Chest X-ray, PA view. Patient: 38 years old, sex M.
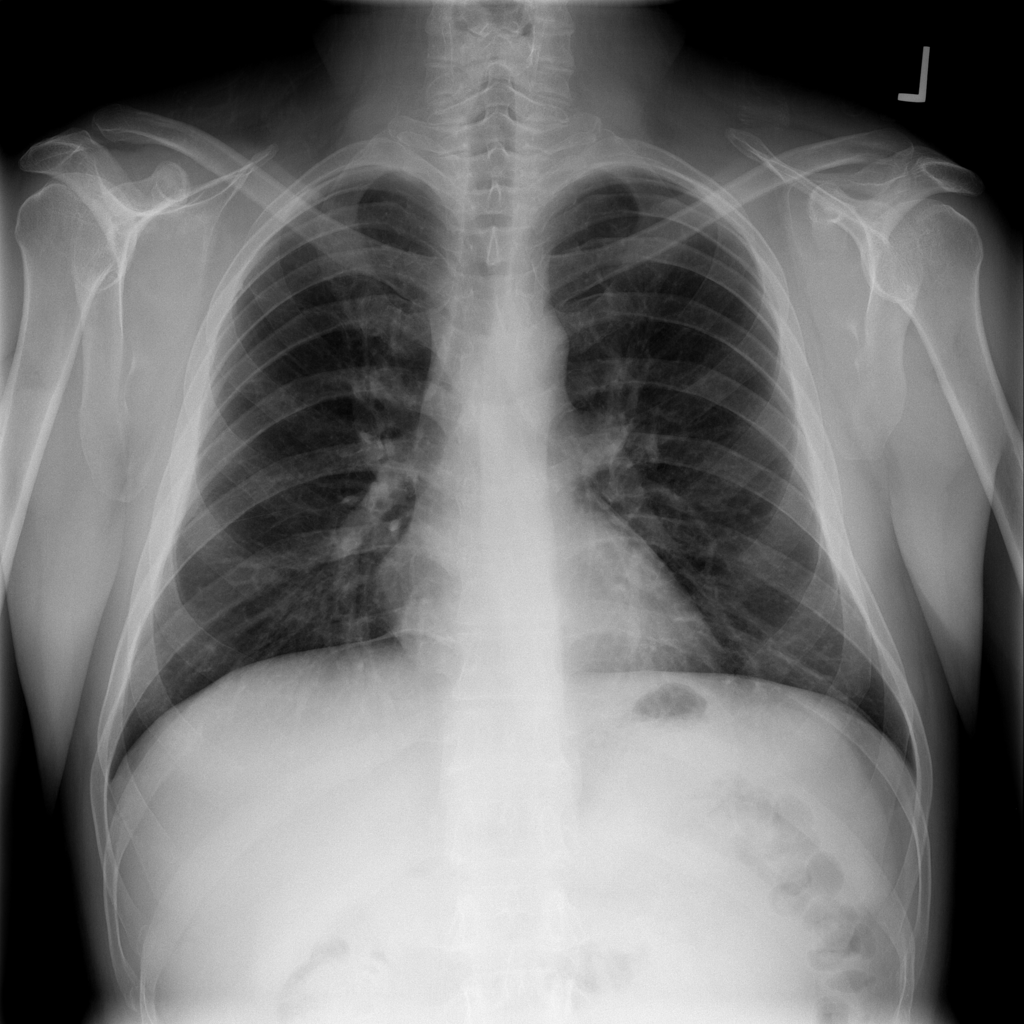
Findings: No Finding